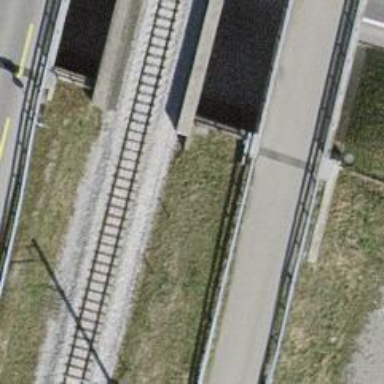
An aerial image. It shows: Narrow-gauge railway bridge with electrified contact lines and one track.